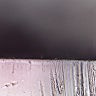
Metastatic tissue present: no